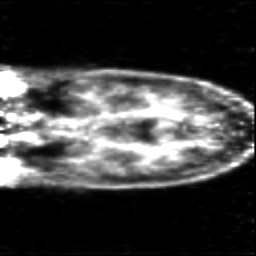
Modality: PET
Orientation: coronal
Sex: female
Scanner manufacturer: siemens